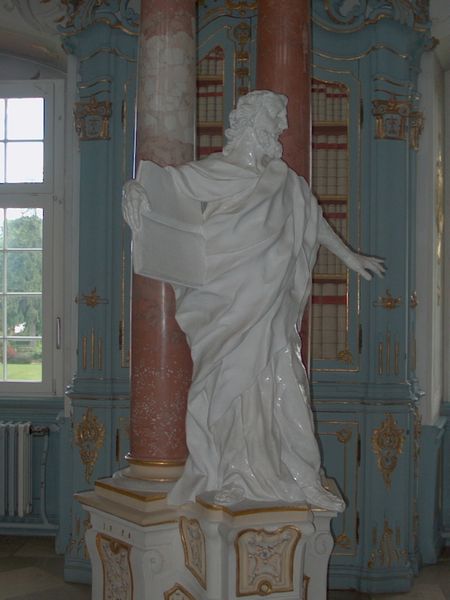
Titel: Figuren im Bibliothekssaal von Bad Schussenried
Künstler: Fidelis Sporer
Standort: Bad Schussenried, St. Magnus und Maria (EU - D - BW)
Schlagwörter: blau, gott, hand, mann, umhang, weiß, fenster, geste, holz, marmor, säule, säulen, rot, bart, arm, barock, falten, sockel, stein, innenraum, gewand, gold, mantel, skulptur, statue, saal, glänzend, sandalen, podest, poliert, zeigen, foto, philosoph, buch, porzellan, kloster, stift, toga, griechisch, heiliger, bibliothek, gelehrter, gips, jünger, glasiert, bücherschrank, testament, römisch, mamor, bildhauer, rocaille, statur, christ, süddeutsch, gewanf, skulptir, lehrling, helenistisch, langes gewand, gops